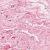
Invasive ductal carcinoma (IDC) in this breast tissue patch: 0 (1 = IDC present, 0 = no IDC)